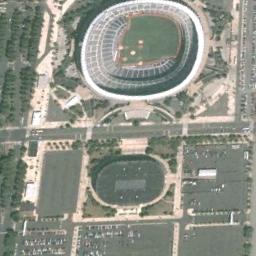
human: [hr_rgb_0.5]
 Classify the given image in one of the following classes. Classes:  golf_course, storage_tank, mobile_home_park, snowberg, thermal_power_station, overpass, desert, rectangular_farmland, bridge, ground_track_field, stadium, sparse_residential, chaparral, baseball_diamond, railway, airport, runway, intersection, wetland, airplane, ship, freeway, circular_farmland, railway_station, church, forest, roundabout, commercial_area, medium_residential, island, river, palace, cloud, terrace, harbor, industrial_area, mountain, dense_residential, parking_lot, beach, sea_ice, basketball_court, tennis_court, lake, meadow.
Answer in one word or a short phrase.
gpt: stadium